Question: I have a d3 chart displaying three lines, where each line has its own y-axis. It also has a x-axis for displaying time. All axes has zoom / pan on them.

This works fine for displaying historic data, but I also need a button to start displaying real time data.
I have a button triggering SignalR, which again gives me new data that I can push onto my data arrays.
My question is how I can update these three lines and move them in a horizontal direction every time the arrays are updated with the new data values.
I've tried following <URL>
Before displaying my chart code, I should mention that my array is updated every second with new values (This happens in a separate js file, included in the same view):
'''
speed.push(entry.Speed);
redraw();
<script>
/* d3 vars */
var graph;
var m = [];
var w;
var h;
/* d3 scales */
var x;
var y1;
var y2;
var y3;
/* d3 axes */
var xAxis;
var yAxisLeft;
var yAxisLeftLeft;
var yAxisRight;
/* d3 lines */
var line1;
var line2;
var line3;
/* d3 zoom */
var zoom;
var zoomLeftLeft;
var zoomRight;
/* Data */
var speed = [];
var depth = [];
var weight = [];
var timestamp = [];
var url = '@Url.Action("DataBlob", "Trend", new {id = Model.Unit.UnitId, runId = Request.Params["runId"]})';
var data = $.getJSON(url, null, function(data) {
var list = JSON.parse(data);
var format = d3.time.format("%Y-%m-%dT%H:%M:%S").parse;
if ($("#IsLiveEnabled").val() != "true") {
list.forEach(function(d) {
speed.push(d.Speed);
depth.push(d.Depth);
weight.push(d.Weight);
var date = format(d.Time);
d.Time = date;
timestamp.push(d.Time);
});
}
$('#processing').hide();
m = [20, 85, 30, 140]; // margins: top, right, bottom, left
w = ($("#trendcontainer").width() - 35) - m[1] - m[3]; // width
h = 600 - m[0] - m[2]; // height
x = d3.time.scale().domain(d3.extent(timestamp, function(d) {
return d;
})).range([0, w]);
y1 = d3.scale.linear().domain([0, d3.max(speed)]).range([h, 0]);
y2 = d3.scale.linear().domain([0, d3.max(depth)]).range([h, 0]);
y3 = d3.scale.linear().domain([0, d3.max(weight)]).range([h, 0]);
line1 = d3.svg.line()
.interpolate("basis")
.x(function(d, i) {
return x(timestamp[i]);
})
.y(function(d) {
return y1(d);
});
line2 = d3.svg.line()
.interpolate("basis")
.x(function(d, i) {
return x(timestamp[i]);
})
.y(function(d) {
return y2(d);
});
line3 = d3.svg.line()
.interpolate("basis")
.x(function(d, i) {
return x(timestamp[i]);
})
.y(function(d) {
return y3(d);
});
zoom = d3.behavior.zoom()
.x(x)
.y(y1)
.scaleExtent([1, 35])
.on("zoom", zoomed);
zoomLeftLeft = d3.behavior.zoom()
.x(x)
.y(y3)
.scaleExtent([1, 35])
.on("zoom", zoomed);
zoomRight = d3.behavior.zoom()
.x(x)
.y(y2)
.scaleExtent([1, 35])
.on("zoom", zoomed);
// Add an SVG element with the desired dimensions and margin.
graph = d3.select(".panel-body").append("svg:svg")
.attr("width", w + m[1] + m[3])
.attr("height", h + m[0] + m[2])
.call(zoom)
.append("svg:g")
.attr("transform", "translate(" + m[3] + "," + m[0] + ")");
graph.append("defs").append("clipPath")
.attr("id", "clip")
.append("rect")
.attr("width", w)
.attr("height", h);
// create xAxis
xAxis = d3.svg.axis().scale(x).tickSize(-h).tickSubdivide(false);
// Add the x-axis.
graph.append("svg:g")
.attr("class", "x axis")
.attr("transform", "translate(0," + h + ")")
.call(xAxis);
// create left yAxis
yAxisLeft = d3.svg.axis().scale(y1).ticks(10).orient("left");
// Add the y-axis to the left
graph.append("svg:g")
.attr("class", "y axis axisLeft")
.attr("transform", "translate(-25,0)")
.call(yAxisLeft)
.append("text")
.attr("transform", "rotate(-90)")
.attr("y", 5)
.attr("dy", ".71em")
.style("text-anchor", "end")
.text("Speed (m/min)");
// create leftleft yAxis
yAxisLeftLeft = d3.svg.axis().scale(y3).ticks(10).orient("left");
// Add the y-axis to the left
graph.append("svg:g")
.attr("class", "y axis axisLeftLeft")
.attr("transform", "translate(-85,0)")
.call(yAxisLeftLeft)
.append("text")
.attr("transform", "rotate(-90)")
.attr("y", 5)
.attr("dy", ".71em")
.style("text-anchor", "end")
.text("Weight (kg)");
// create right yAxis
yAxisRight = d3.svg.axis().scale(y2).ticks(10).orient("right");
// Add the y-axis to the right
graph.append("svg:g")
.attr("class", "y axis axisRight")
.attr("transform", "translate(" + (w + 25) + ",0)")
.call(yAxisRight)
.append("text")
.attr("transform", "rotate(-90)")
.attr("y", -15)
.attr("dy", ".71em")
.style("text-anchor", "end")
.text("Depth (m)");
graph.append("svg:path").attr("d", line1(speed)).attr("class", "y1").attr("clip-path", "url(#clip)");
graph.append("svg:path").attr("d", line2(depth)).attr("class", "y2").attr("clip-path", "url(#clip)");
graph.append("svg:path").attr("d", line3(weight)).attr("class", "y3").attr("clip-path", "url(#clip)");
});
function redraw() {
graph.append("svg:path")
.attr("d", line1(speed))
.attr("class", "y1")
.attr("clip-path", "url(#clip)");
}
function zoomed() {
zoomRight.scale(zoom.scale()).translate(zoom.translate());
zoomLeftLeft.scale(zoom.scale()).translate(zoom.translate());
graph.select(".x.axis").call(xAxis);
graph.select(".y.axisLeft").call(yAxisLeft);
graph.select(".y.axisLeftLeft").call(yAxisLeftLeft);
graph.select(".y.axisRight").call(yAxisRight);
graph.select(".x.grid")
.call(make_x_axis()
.tickFormat(""));
graph.select(".y.axis")
.call(make_y_axis()
.tickSize(5, 0, 0));
graph.selectAll(".y1")
.attr("d", line1(speed));
graph.selectAll(".y2")
.attr("d", line2(depth));
graph.selectAll(".y3")
.attr("d", line3(weight));
};
var make_x_axis = function() {
return d3.svg.axis()
.scale(x)
.orient("bottom")
.ticks(10);
};
var make_y_axis = function() {
return d3.svg.axis()
.scale(y1)
.orient("left")
.ticks(10);
};
</script>
'''
I do realise that it's not coming out right, but I can't seem to figure out how to append the new values to the end of the drawn line and move it.
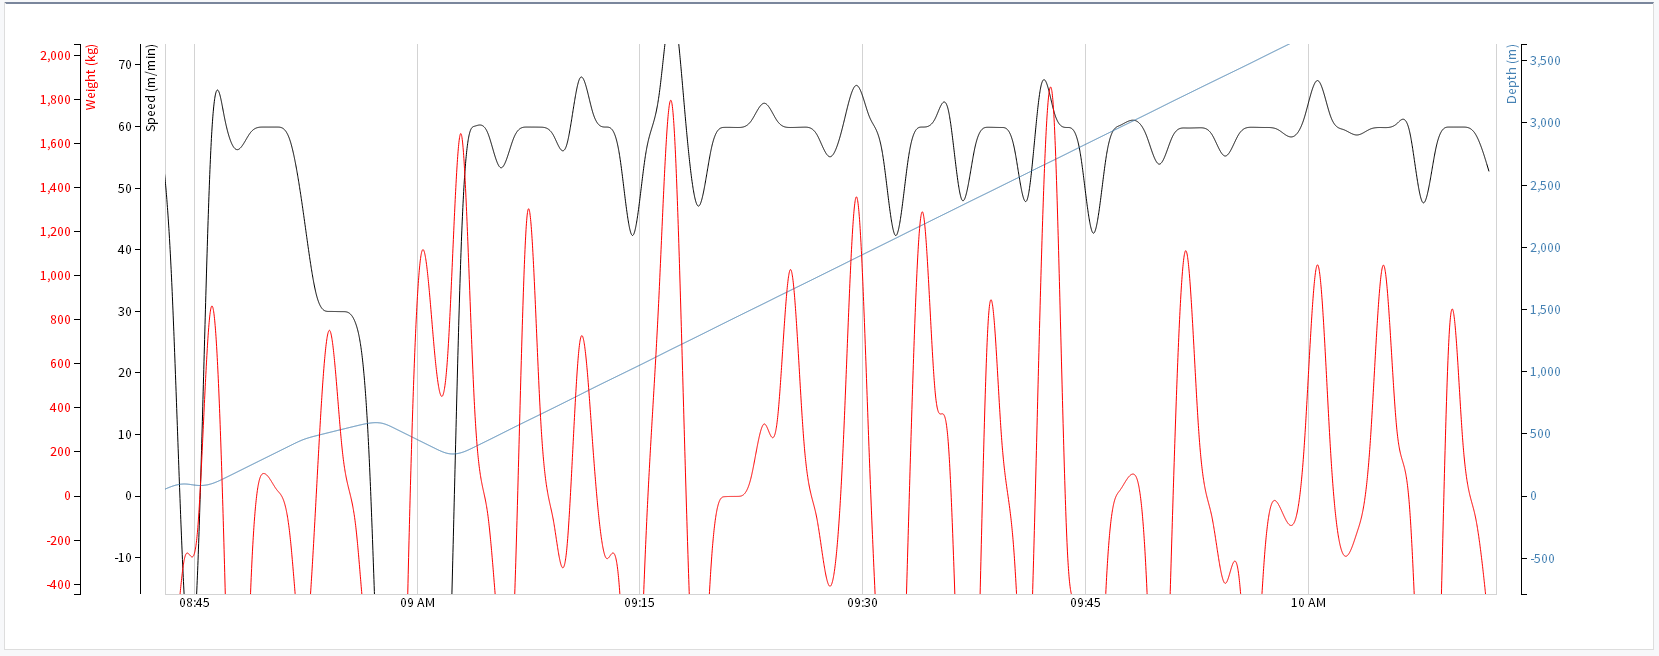
Answer: Here I made a very basic graph with a button that does what you want. It is a little choppy as there are some dates missing. I hope it can help you, it is based on one of the simple samples at <URL>
Here is the relevant part:
'''
//Add new post to data
data.push({
"Date": new Date(new Date().setDate(new Date().getDate() + skip)),
"Close": price
});
//assign the new data to the graph
svg.select(".area")
.datum(data)
.attr("d", area)
.attr("transform", null);
//Make sure the X axis is updated (not updating the Y axis in the example, but same principle)
x.domain(d3.extent(data.map(function (d) {
return d.Date;
})));
svg.select(".x.axis").transition().call(xAxis);
data.shift();
'''
'''
var skip = 0;
var oldPrice = 11;
var data = [{
"Date": "2015-08-20",
"Close": 7
}, {
"Date": "2015-08-23",
"Close": 8
}, {
"Date": "2015-08-24",
"Close": 9
}, {
"Date": "2015-08-25",
"Close": 6
}, {
"Date": "2015-08-26",
"Close": 5
}, {
"Date": "2015-08-27",
"Close": 7
}, {
"Date": "2015-08-30",
"Close": 5
}, {
"Date": "2015-08-31",
"Close": 9
}, {
"Date": "2015-09-01",
"Close": 8
}, {
"Date": "2015-09-02",
"Close": 10
}, {
"Date": "2015-09-03",
"Close": 11
}, {
"Date": "2015-09-07",
"Close": 12
}, {
"Date": "2015-09-08",
"Close": 11
}, {
"Date": "2015-09-09",
"Close": 12
}, {
"Date": "2015-09-10",
"Close": 13
}, {
"Date": "2015-09-13",
"Close": 14
}, {
"Date": "2015-09-14",
"Close": 15
}, {
"Date": "2015-09-15",
"Close": 13
}, {
"Date": "2015-09-16",
"Close": 11
}, {
"Date": "2015-09-17",
"Close": 7
}, {
"Date": "2015-09-20",
"Close": 6
}, {
"Date": "2015-09-21",
"Close": 5
}, {
"Date": "2015-09-22",
"Close": 6
}, {
"Date": "2015-09-23",
"Close": 7
}, {
"Date": "2015-09-24",
"Close": 8
}, {
"Date": "2015-09-27",
"Close": 10
}, {
"Date": "2015-09-28",
"Close": 9
}, {
"Date": "2015-09-29",
"Close": 10
}, {
"Date": "2015-09-30",
"Close": 11
}];
var margin = {
top: 10,
right: 10,
bottom: 100,
left: 40
};
var width = 960 - margin.left - margin.right,
height = 500 - margin.top - margin.bottom;
var parseDate = d3.time.format("%Y-%m-%d").parse;
var x = d3.time.scale().range([0, width]),
y = d3.scale.linear().range([height, 0]);
var xAxis = d3.svg.axis().scale(x).orient("bottom"),
yAxis = d3.svg.axis().scale(y).orient("left");
var area = d3.svg.area()
.interpolate("monotone")
.x(function (d) {
return x(d.Date);
})
.y0(height)
.y1(function (d) {
return y(d.Close);
});
var svg = d3.select("body").append("svg")
.attr("width", width + margin.left + margin.right)
.attr("height", height + margin.top + margin.bottom);
svg.append("defs").append("clipPath")
.attr("id", "clip")
.append("rect")
.attr("width", width)
.attr("height", height);
var focus = svg.append("g")
.attr("class", "focus")
.attr("transform", "translate(" + margin.left + "," + margin.top + ")");
data.forEach(function (d) {
d.Date = parseDate(d.Date);
d.Close = +d.Close;
});
x.domain(d3.extent(data.map(function (d) {
return d.Date;
})));
y.domain([0, 200]);
focus.append("path")
.datum(data)
.attr("class", "area")
.attr("d", area);
focus.append("g")
.attr("class", "x axis")
.attr("transform", "translate(0," + height + ")")
.call(xAxis);
focus.append("g")
.attr("class", "y axis")
.call(yAxis);
function update() {
//Generate a new price
var price = Math.floor(Math.random() * 5) + oldPrice
//Add new post to data
data.push({
"Date": new Date(new Date().setDate(new Date().getDate() + skip)),
"Close": price
});
//assign the new data to the graph
svg.select(".area")
.datum(data)
.attr("d", area)
.attr("transform", null);
//Make sure the X axis is updated (not updating the Y axis in the example, but same principle)
x.domain(d3.extent(data.map(function (d) {
return d.Date;
})));
svg.select(".x.axis").transition().call(xAxis);
data.shift();
skip++;
oldPrice = price;
}
$(document).ready(function () {
$('#update').click(function () {
update();
});
});
'''
'''
svg {
font: 10px sans-serif;
}
.area {
fill: steelblue;
clip-path: url(#clip);
}
.axis path, .axis line {
fill: none;
stroke: #000;
shape-rendering: crispEdges;
}
.brush .extent {
stroke: #fff;
fill-opacity: .125;
shape-rendering: crispEdges;
}
'''
'''
<html>
<head>
<script src="https://ajax.googleapis.com/ajax/libs/jquery/2.1.1/jquery.min.js"></script>
<script src="https://cdnjs.cloudflare.com/ajax/libs/d3/3.4.11/d3.min.js"></script>
</head>
<body>
<input type="button" id="update" value="update">
</body>
</html>
'''